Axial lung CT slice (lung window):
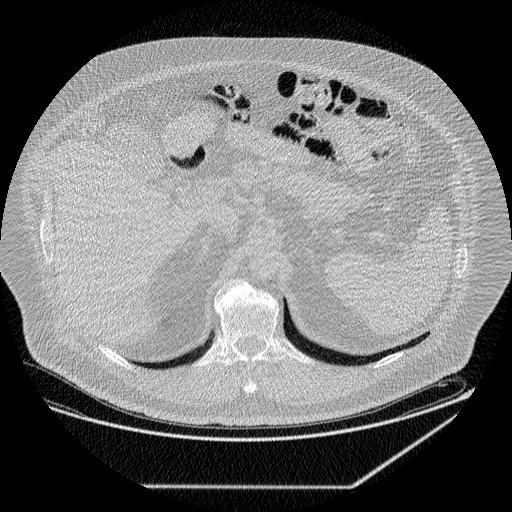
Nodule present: no